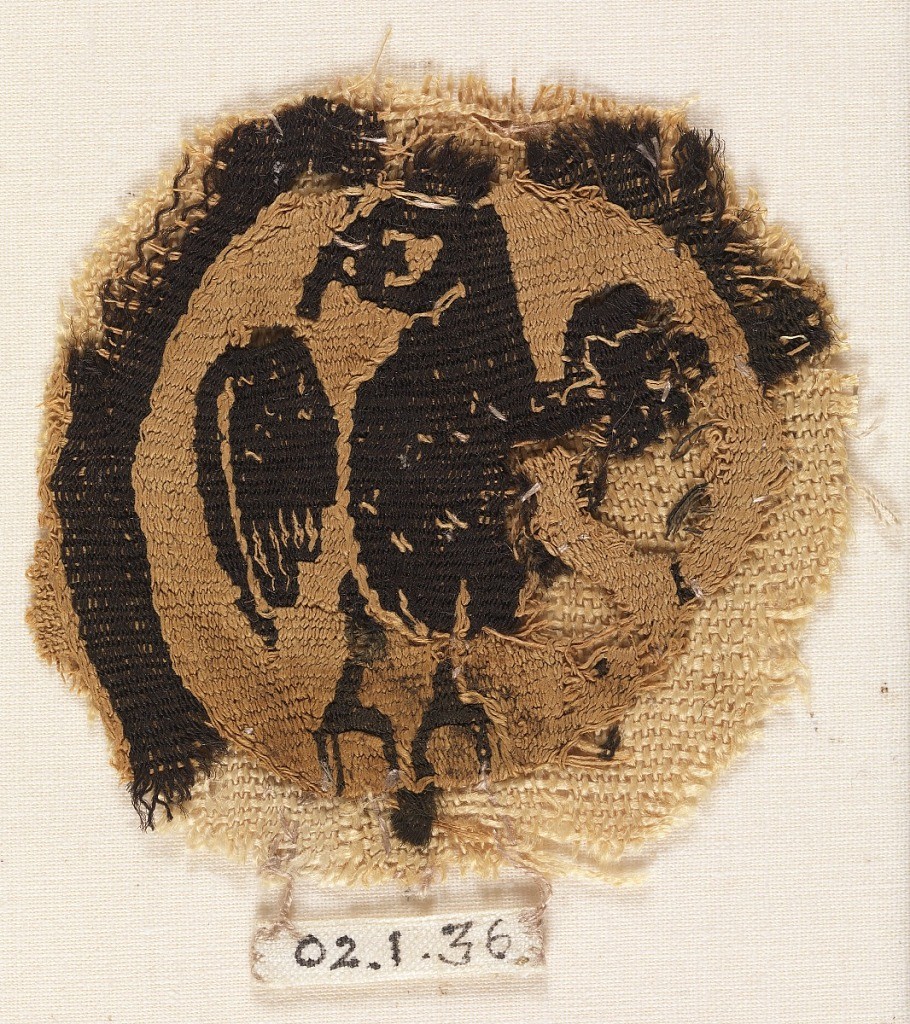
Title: Fragment
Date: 4th–5th century
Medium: Mediun: Warp; S-spun linen. Weft; S-spun linen, wool. Technique: Slit tapestry woven with supplementary weft wrapping,
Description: Circular medallion showing bird with outspread wings.